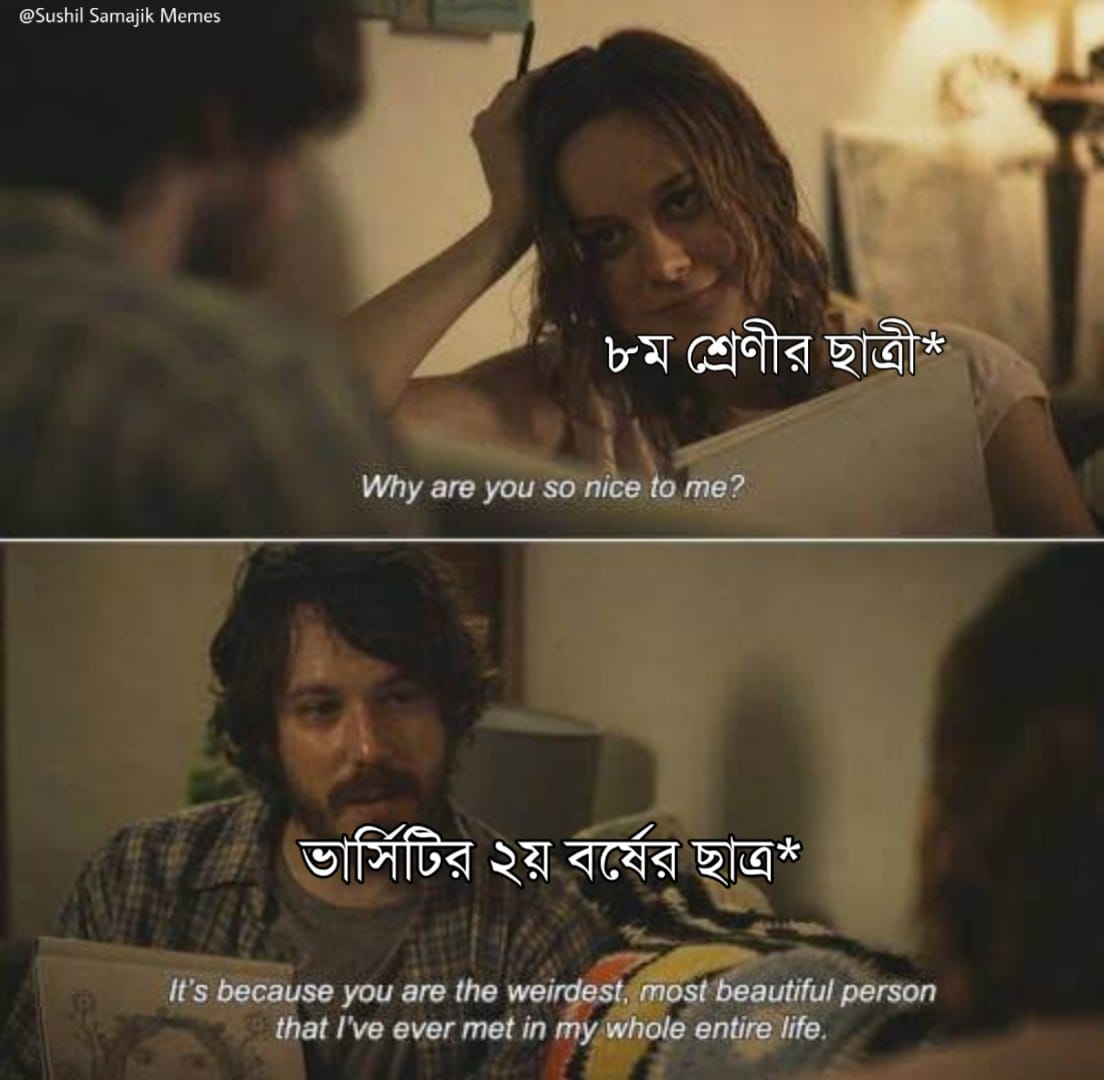
Caption: ৮ম শ্রেণীর ছাত্রী*  Why are you nice to me?       ভার্সিটির ২য় বর্ষের ছাত্র*   It's because you are the weirdest. most beautiful person that I'have ever met in my whole entire life
Label: non-hate